Question: I have an image with arabic text , I wanna to crop and fit the photo to the text . for example something like this

how can I do this with matlab?
I try to solve with regionprops function and BoundingBox property but it separate the none connected parts and considering them as separate objects but I want one object
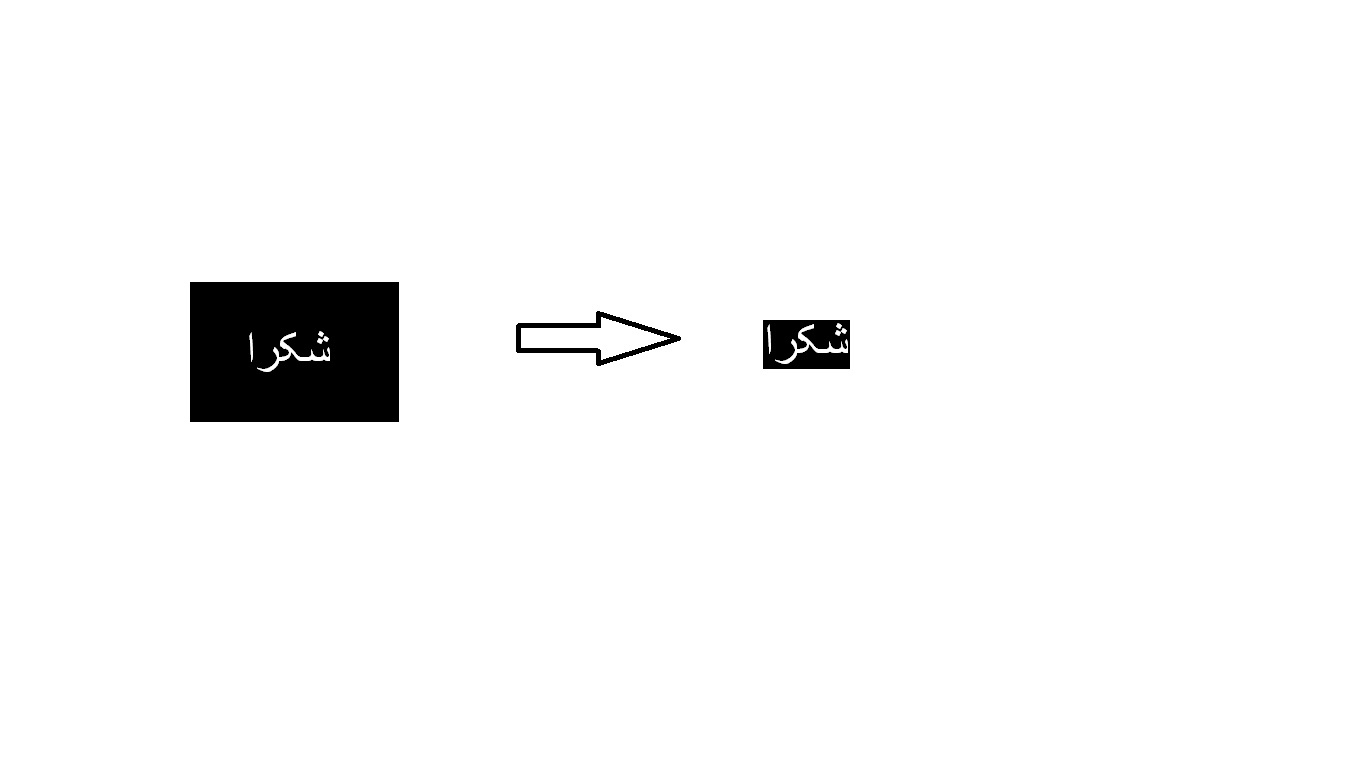
Answer: If you already got the bounding boxes for each individual object, you can deduce the bounding box that gets them all. However, just getting the indices to the coners will be much simpler and efficient. Supposing that 'mask' is a logical matrix with your text:
'''
xs = any (mask);
xi = find (xs, 1, "first");
xf = finf (xs, 1, "last");
'''
Then do the same for the y axis:
'''
ys = any (mask, 2);
yi = find (ys, 1, "first");
yf = finf (ys, 1, "last");
'''
The bounding box for your text will be:
'''
text = mask(yi:yf, xi:xf);
'''